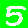
Digit: 5